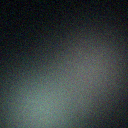
Screen state: off